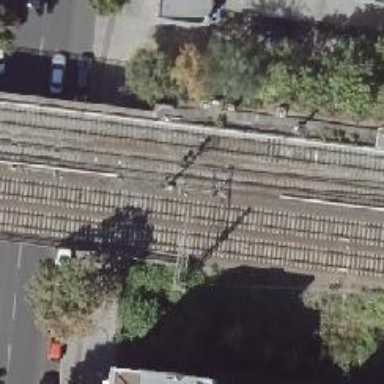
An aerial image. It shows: Solitary milestone along the railway.